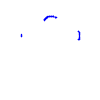
Particle: proton